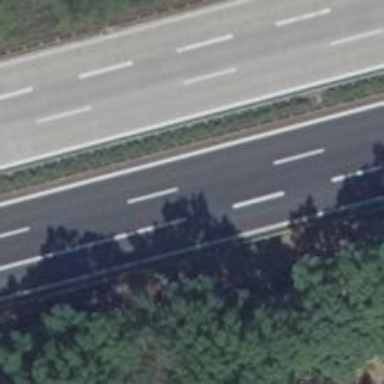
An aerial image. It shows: Asphalt motorway.